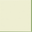
Piece: xx